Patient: sex F, age 54
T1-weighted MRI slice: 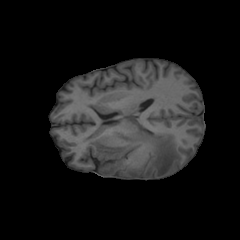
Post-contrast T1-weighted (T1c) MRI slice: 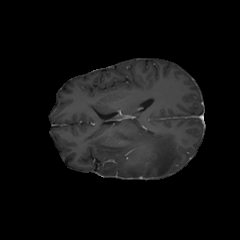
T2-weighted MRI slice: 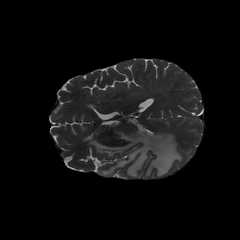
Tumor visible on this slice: yes
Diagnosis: Glioblastoma, IDH-wildtype
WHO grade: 4